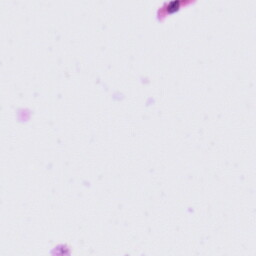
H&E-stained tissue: Tonsil